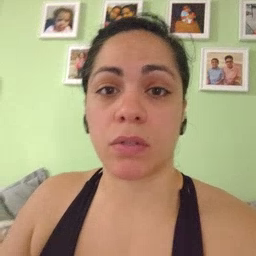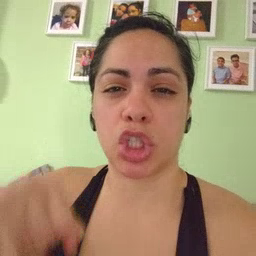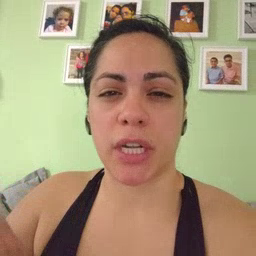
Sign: jeans